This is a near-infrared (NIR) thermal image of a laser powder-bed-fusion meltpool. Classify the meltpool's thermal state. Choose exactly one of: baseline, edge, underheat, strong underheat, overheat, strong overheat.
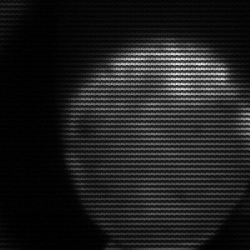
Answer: edge